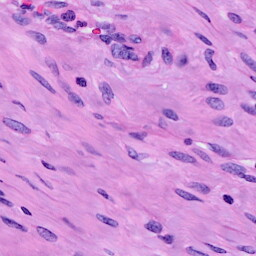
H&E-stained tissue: Cervix